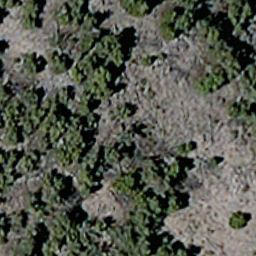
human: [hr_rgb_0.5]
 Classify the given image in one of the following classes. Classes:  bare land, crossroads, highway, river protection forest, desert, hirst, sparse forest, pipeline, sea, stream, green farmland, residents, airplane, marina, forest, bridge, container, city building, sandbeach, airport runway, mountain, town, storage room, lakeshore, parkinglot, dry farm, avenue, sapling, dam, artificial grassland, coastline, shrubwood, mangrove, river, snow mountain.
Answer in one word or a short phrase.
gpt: sparse forest